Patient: sex F, age 59
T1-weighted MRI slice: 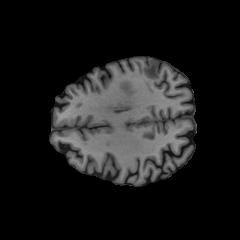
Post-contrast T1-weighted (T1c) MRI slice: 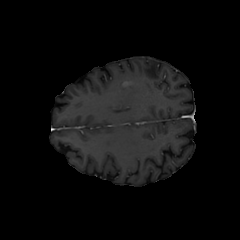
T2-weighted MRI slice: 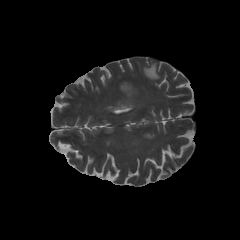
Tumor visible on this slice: yes
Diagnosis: Glioblastoma, IDH-wildtype
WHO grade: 4